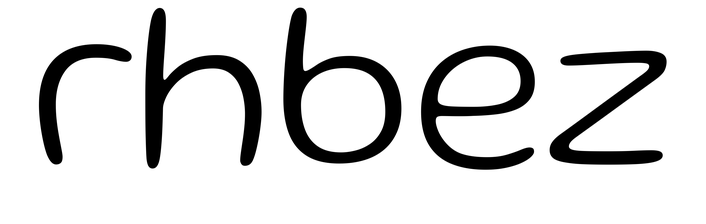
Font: Gluten_ExtraLight